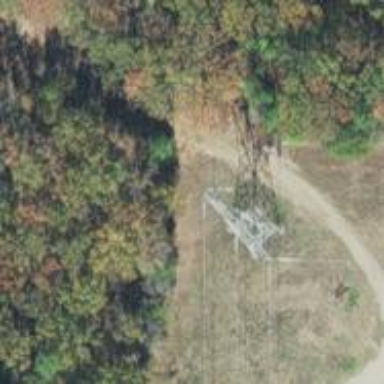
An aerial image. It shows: Power tower.